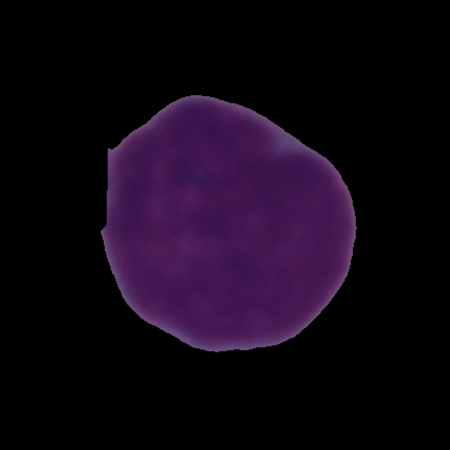
Label: cancer